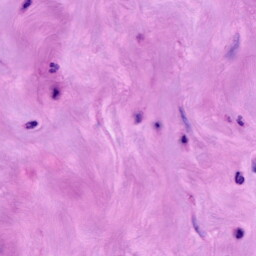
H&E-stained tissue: Breast